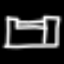
Label: bed